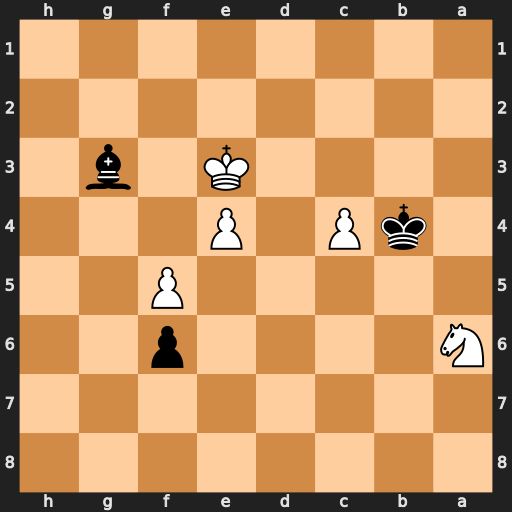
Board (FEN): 8/8/N4p2/5P2/1kP1P3/4K1b1/8/8
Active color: b
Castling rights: -
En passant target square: -
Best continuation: Kxc4 e5 Bxe5